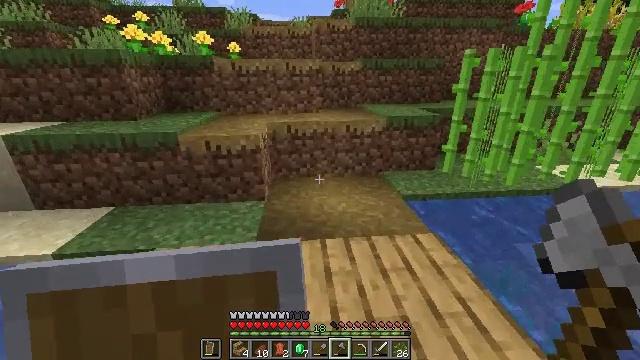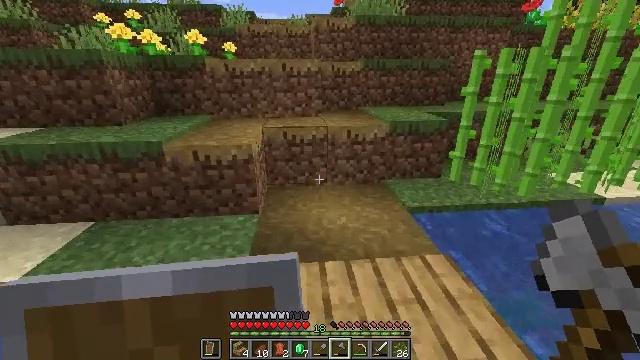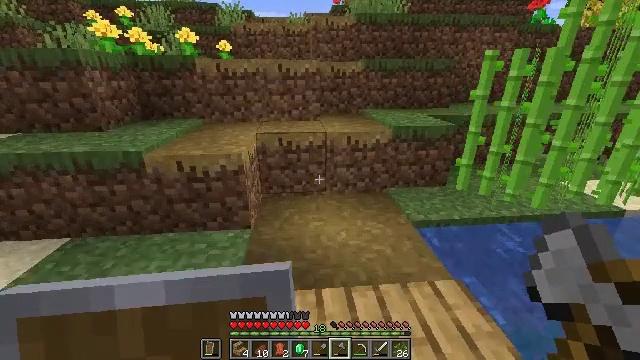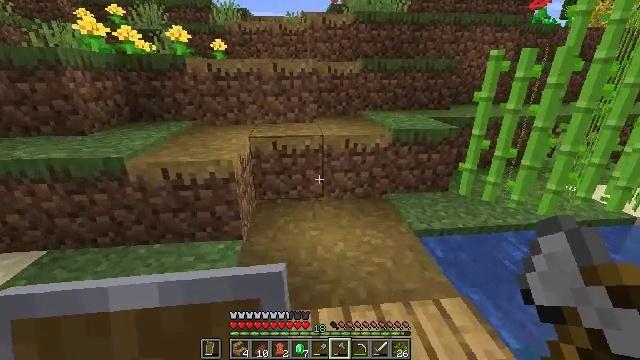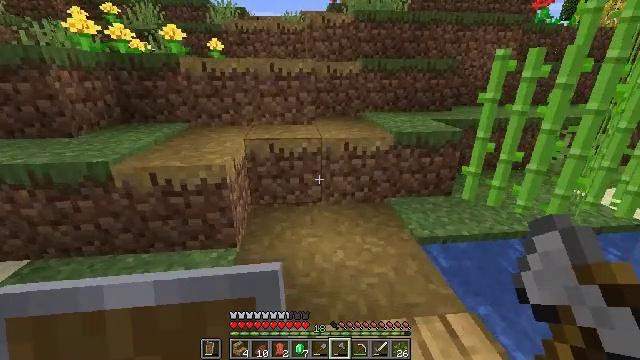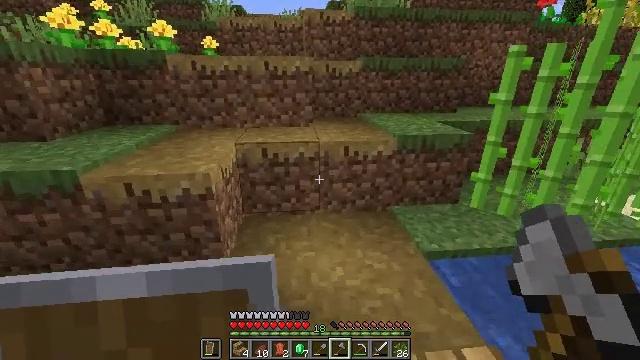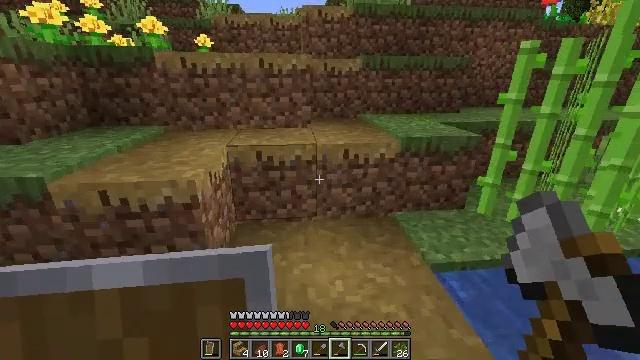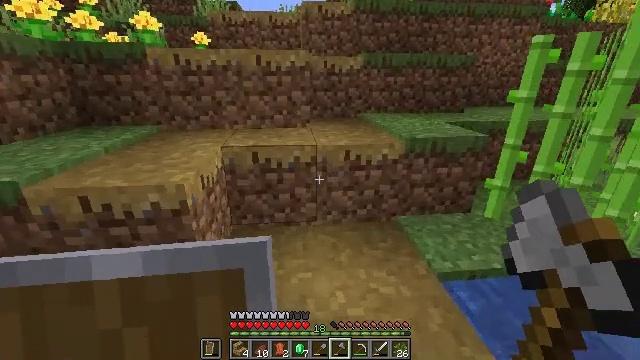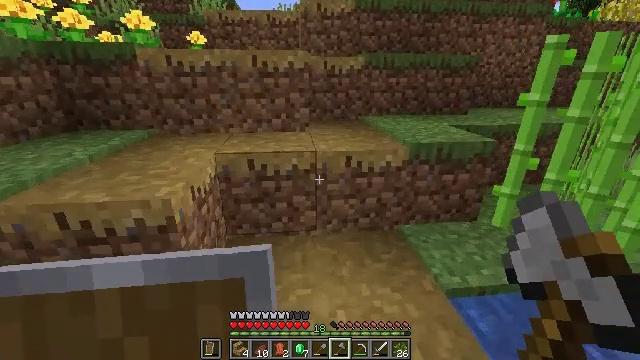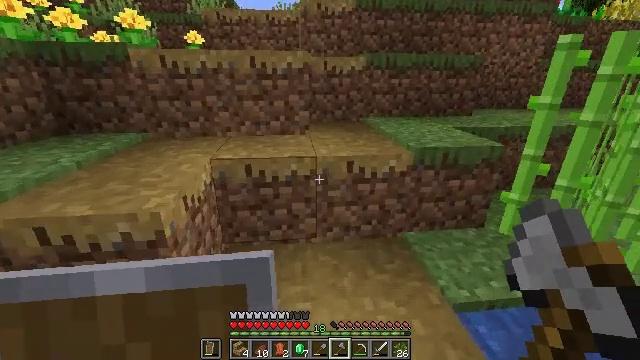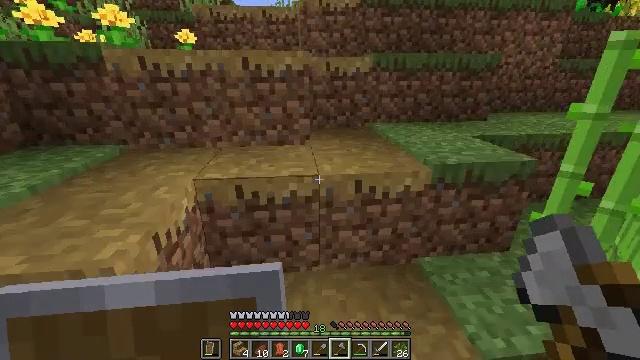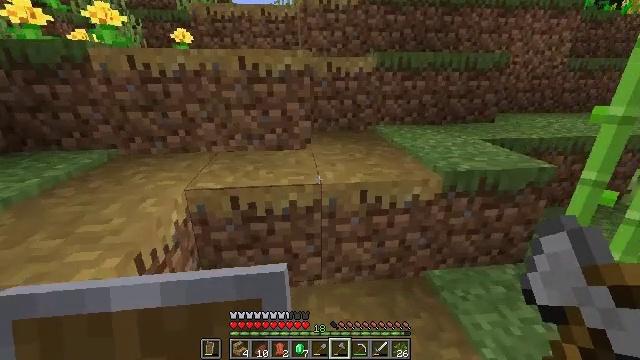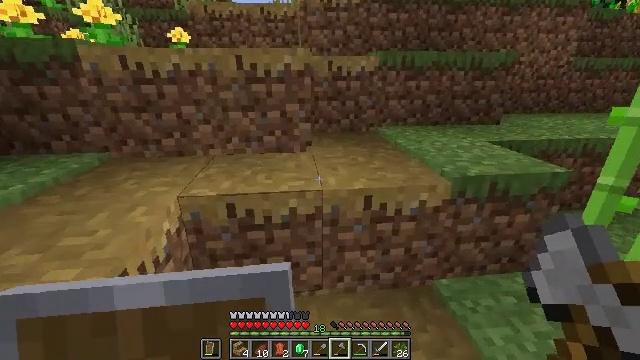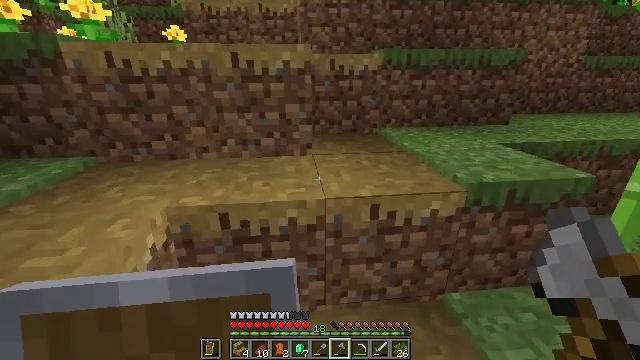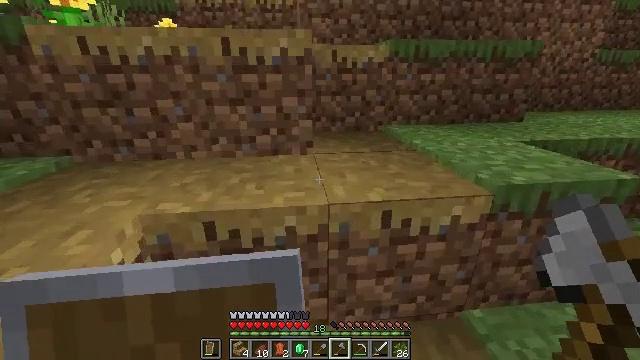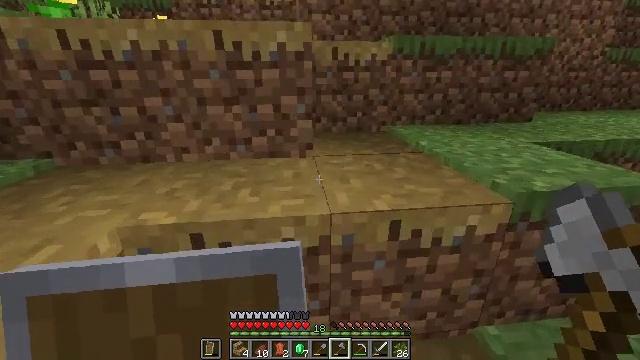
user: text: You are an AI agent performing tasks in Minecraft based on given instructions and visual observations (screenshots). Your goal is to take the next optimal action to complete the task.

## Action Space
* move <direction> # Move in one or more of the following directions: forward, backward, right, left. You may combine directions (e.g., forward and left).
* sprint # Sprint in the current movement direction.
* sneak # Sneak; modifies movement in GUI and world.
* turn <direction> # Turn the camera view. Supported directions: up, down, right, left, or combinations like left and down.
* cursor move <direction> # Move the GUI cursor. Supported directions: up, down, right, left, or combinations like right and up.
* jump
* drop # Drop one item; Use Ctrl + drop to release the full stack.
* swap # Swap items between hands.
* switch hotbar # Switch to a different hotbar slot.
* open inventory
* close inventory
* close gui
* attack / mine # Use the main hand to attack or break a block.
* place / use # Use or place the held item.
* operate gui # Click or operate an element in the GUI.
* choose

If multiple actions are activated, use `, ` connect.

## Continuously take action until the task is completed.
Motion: motion action
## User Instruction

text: Mine potatoes from the farmland.
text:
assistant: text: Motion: move forward
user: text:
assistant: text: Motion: move forward
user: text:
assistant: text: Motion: move forward
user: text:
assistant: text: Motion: move forward
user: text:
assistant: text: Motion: move forward
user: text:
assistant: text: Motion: move forward
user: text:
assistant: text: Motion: move forward
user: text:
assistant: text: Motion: move forward
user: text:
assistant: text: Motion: move forward
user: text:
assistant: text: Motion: move forward
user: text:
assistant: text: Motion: move forward
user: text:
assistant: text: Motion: move forward
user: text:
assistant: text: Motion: move forward
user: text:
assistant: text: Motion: move forward
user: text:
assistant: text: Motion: move forward
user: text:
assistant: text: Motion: move forward, jump
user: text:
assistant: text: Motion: move forward, jump
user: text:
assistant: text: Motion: move forward, jump
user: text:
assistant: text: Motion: move forward
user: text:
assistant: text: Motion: move forward
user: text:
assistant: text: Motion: move forward, turn left and down
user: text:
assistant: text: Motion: move forward, turn left
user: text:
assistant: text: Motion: move forward, turn left
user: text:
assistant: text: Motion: move forward, turn left, jump
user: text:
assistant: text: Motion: move forward, jump
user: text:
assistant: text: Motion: move forward, jump
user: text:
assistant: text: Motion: move forward, jump
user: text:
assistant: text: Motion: move forward
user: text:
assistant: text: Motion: move forward
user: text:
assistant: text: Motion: move forward